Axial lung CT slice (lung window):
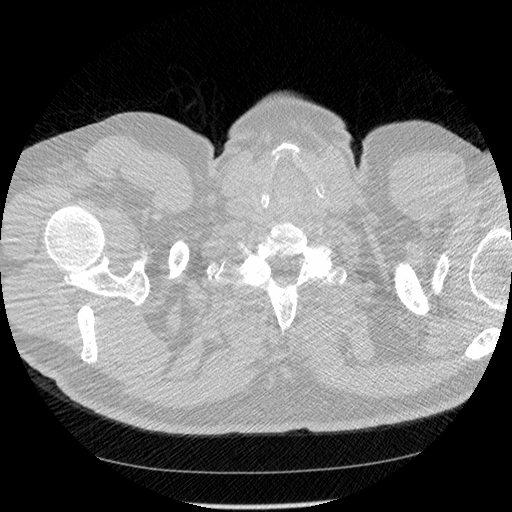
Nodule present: no